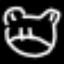
Label: frog